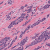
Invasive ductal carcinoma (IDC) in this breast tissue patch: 1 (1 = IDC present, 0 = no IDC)